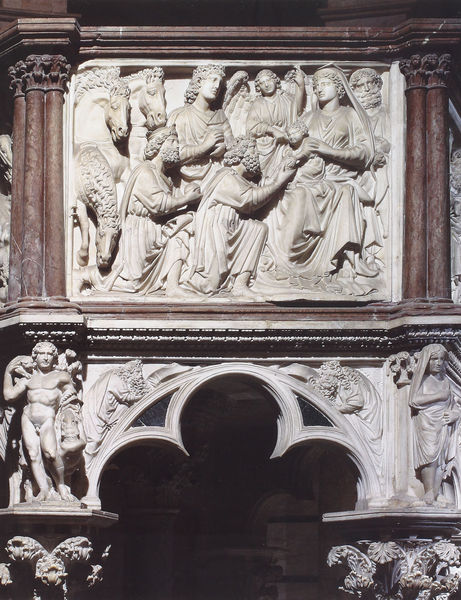
Titel: Kanzel
Künstler: Niccolò Pisano
Standort: Pisa, Baptisterium (EU - I - Toskana)
Schlagwörter: mann, nackt, schatten, menschen, braun, frau, marmor, männer, säulen, weiss, rot, schleier, sockel, stein, bild, kirche, kind, locken, pferd, pferde, engel, relief, bogen, italien, arch, church, column, columns, king, men, people, soldiers, thron, white, window, tafel, black, figures, hair, old, stuck, brown, plastik, foto, gewölbe, knien, beten, wood, gotisch, kanzel, rosette, grab, jesus, angel, greek, horses, mass, nude, nudes, roman, stone, griechisch, building, roof, predigt, child, fresko, maria, decoration, sculpture, statue, kniefall, children, römisch, mamor, marble, leaves, pose, rome, temple, gate, kalkstein, entry, detail, religion, trefoil, rose, horse, god, baby, sheep, mary, altar, carving, bible, blessing, kneeling, standing, frieze, mane, greece, beards, birth, pillars, entryway, staturen, curve, capitals, curly, acanthus, fealty, worship, religon, loyalty, wise men, offer, a, supporting, pisa, nicola pisano, baptistery pulpit, sas, sasasasas, sasasasasa, asasas, bubile